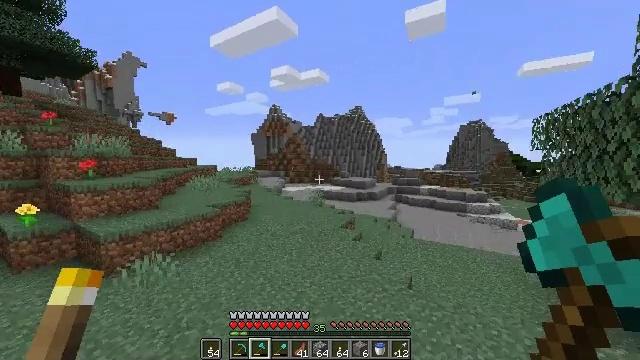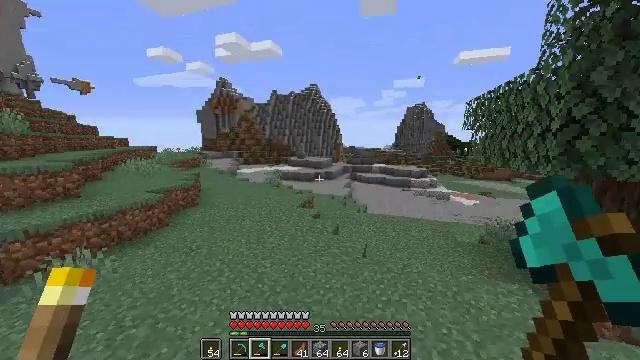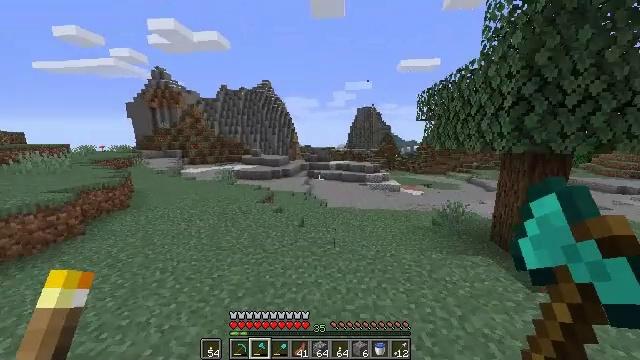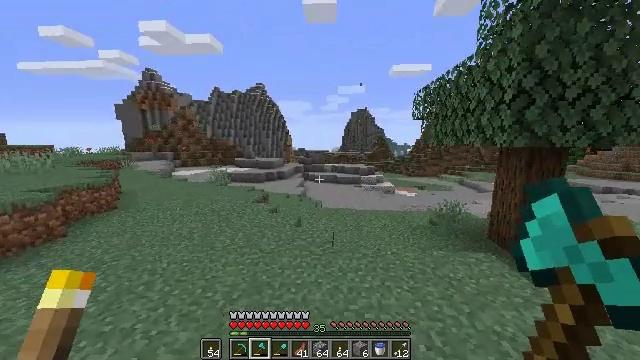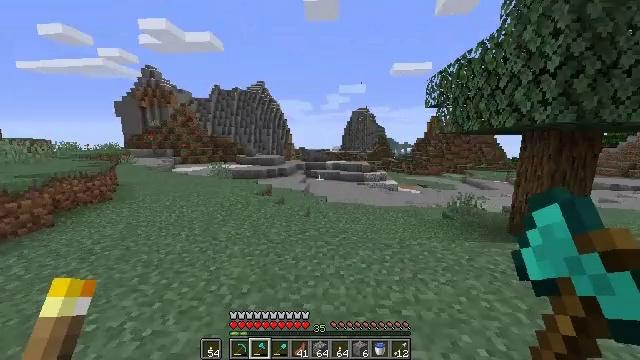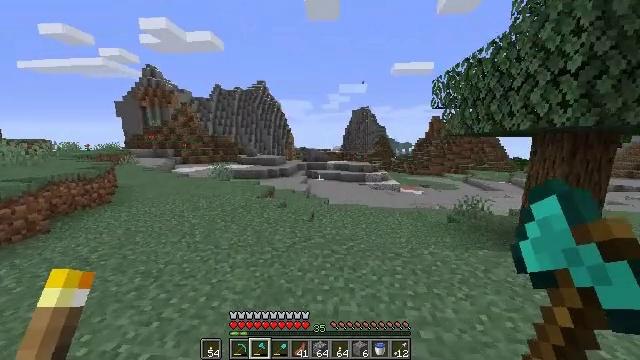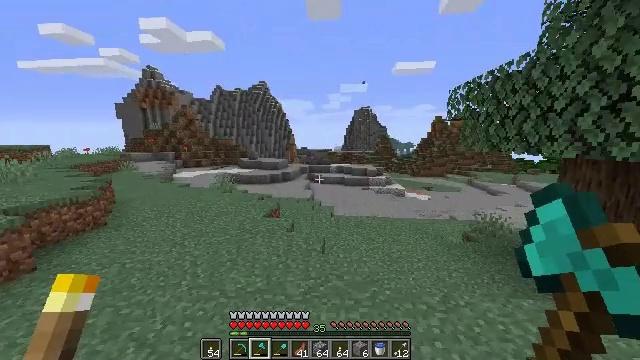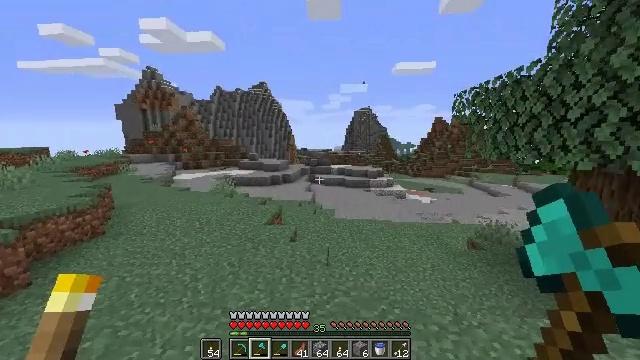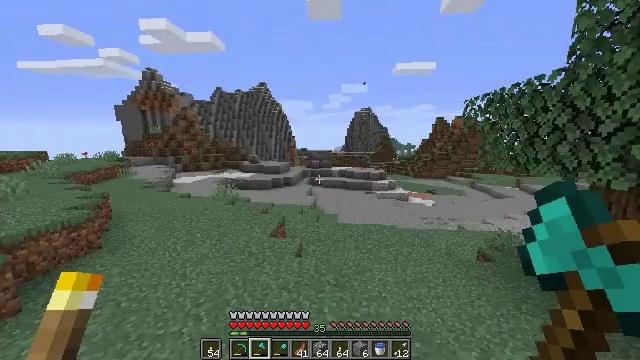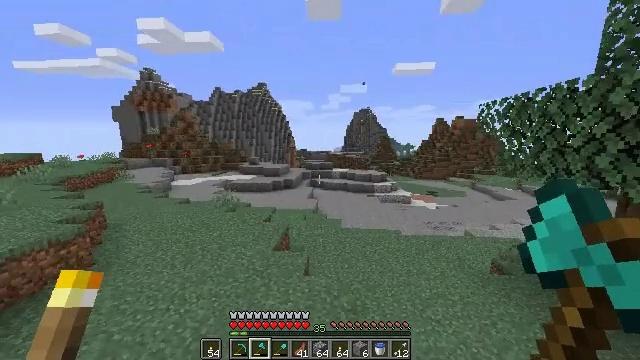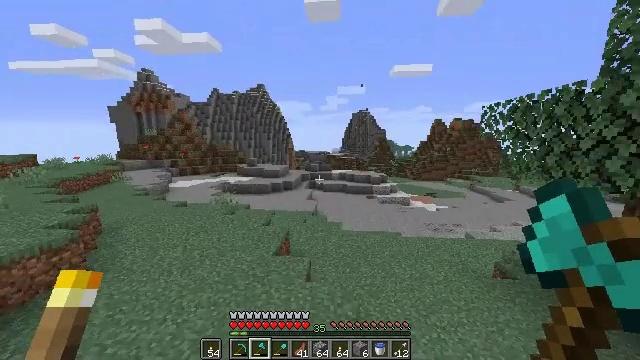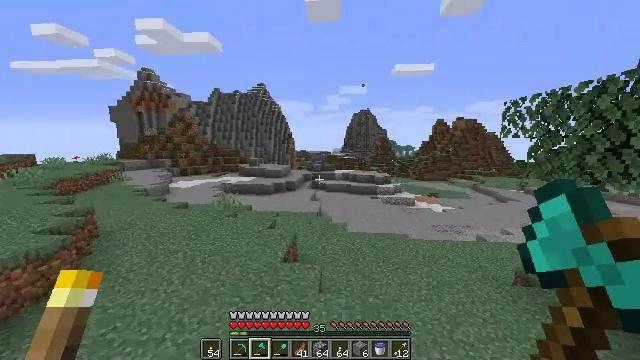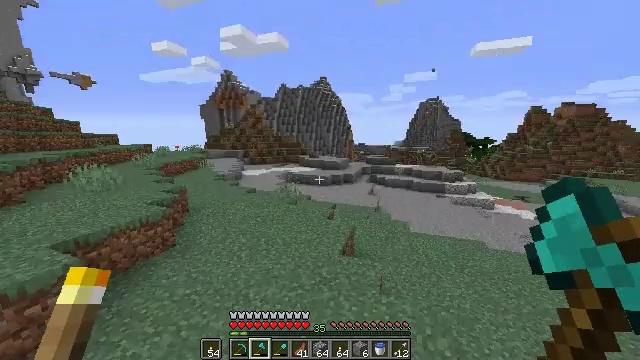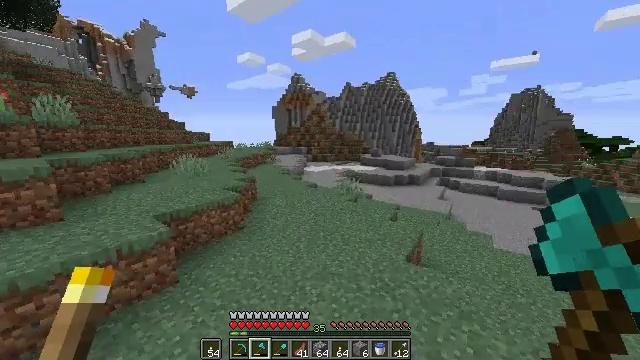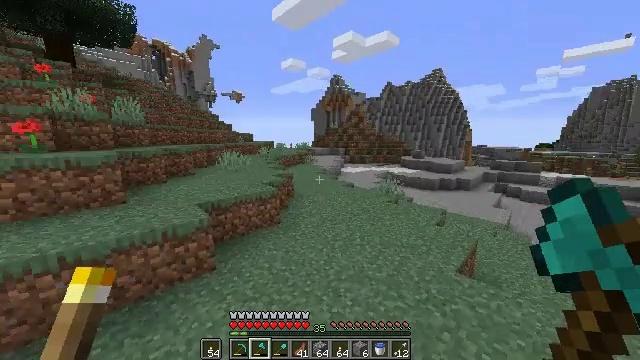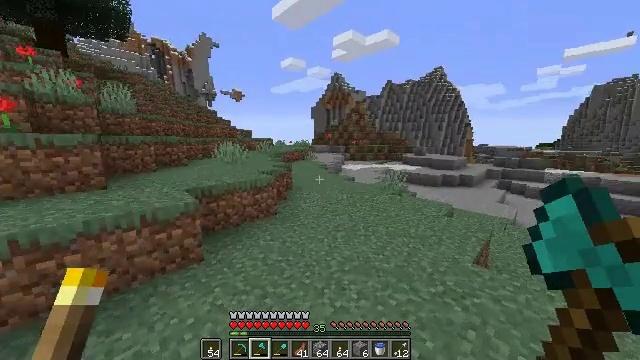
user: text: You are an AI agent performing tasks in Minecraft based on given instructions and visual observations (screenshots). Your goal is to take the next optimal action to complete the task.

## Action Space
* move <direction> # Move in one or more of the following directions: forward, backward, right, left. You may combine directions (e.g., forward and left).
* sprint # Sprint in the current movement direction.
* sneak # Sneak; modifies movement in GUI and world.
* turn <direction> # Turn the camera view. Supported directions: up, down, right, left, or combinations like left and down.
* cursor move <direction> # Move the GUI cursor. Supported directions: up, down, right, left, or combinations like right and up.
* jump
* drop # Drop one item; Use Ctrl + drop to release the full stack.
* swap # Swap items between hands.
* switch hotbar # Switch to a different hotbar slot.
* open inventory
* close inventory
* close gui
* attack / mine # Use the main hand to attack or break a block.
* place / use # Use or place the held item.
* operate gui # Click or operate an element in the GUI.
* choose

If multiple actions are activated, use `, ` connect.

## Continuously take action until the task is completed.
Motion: motion action
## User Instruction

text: Mine oak leaves.
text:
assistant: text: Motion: move forward and move left, sprint, turn right and down, jump
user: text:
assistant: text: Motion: move forward and move left, sprint, turn right, jump
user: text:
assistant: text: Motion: move forward and move left, sprint, turn right, jump
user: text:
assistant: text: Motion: move forward and move left, sprint, jump
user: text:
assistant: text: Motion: move forward and move left, sprint, jump
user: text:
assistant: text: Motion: move forward and move left, sprint, jump
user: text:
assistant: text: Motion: move forward and move left, sprint, jump
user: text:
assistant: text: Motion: move forward and move left, sprint, jump
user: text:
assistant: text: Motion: move forward and move left, sprint, jump
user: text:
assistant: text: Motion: move forward and move left, sprint, jump
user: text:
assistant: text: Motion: move forward and move left, sprint, jump
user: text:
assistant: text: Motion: move forward and move left, sprint, turn left and down, jump
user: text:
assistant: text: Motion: move forward and move left, sprint, turn left, jump
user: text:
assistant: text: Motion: move forward and move left, sprint, turn left, jump
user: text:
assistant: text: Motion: move forward, sprint, jump
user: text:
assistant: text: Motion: move forward, sprint, turn left and up, jump
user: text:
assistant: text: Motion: move forward, sprint, turn left, jump
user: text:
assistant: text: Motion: move forward, sprint, jump
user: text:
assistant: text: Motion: move forward, sprint, jump
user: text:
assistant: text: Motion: move forward, sprint, jump
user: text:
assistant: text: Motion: move forward, sprint, turn right, jump
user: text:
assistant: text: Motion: move forward, sprint, jump
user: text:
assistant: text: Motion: move forward, sprint, jump
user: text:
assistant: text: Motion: move forward, sprint, jump
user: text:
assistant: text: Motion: move forward and move right, sprint, jump
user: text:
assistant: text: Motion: move forward and move right, sprint, jump
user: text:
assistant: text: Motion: move forward and move right, sprint, jump
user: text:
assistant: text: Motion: move forward and move right, sprint, jump
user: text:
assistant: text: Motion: move forward and move right, sprint, jump
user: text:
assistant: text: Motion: move forward and move right, sprint, jump